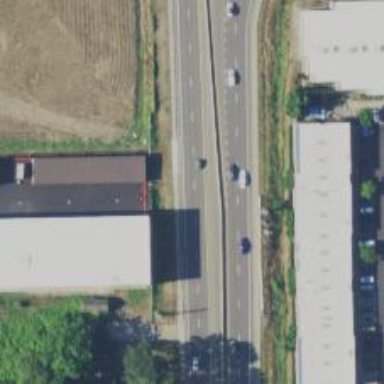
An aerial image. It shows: Trunk highway with expressway features.